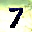
Label: 7